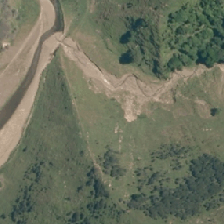
Land cover: low_producing_grassland